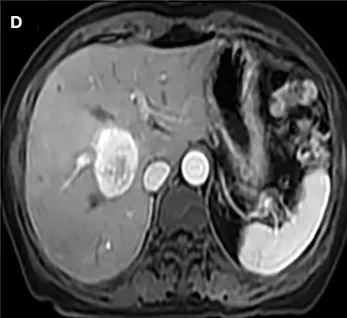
A second enhanced abdominal MRI showed the low density of the cyst was seen in the tumor, which was considered to be accompanied by hemorrhage.
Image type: radiology (mri)